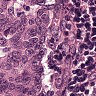
Metastatic tissue present: yes